Aerial crown-view tile of a tropical tree (Barro Colorado Island, Panama), acquired 20250512:
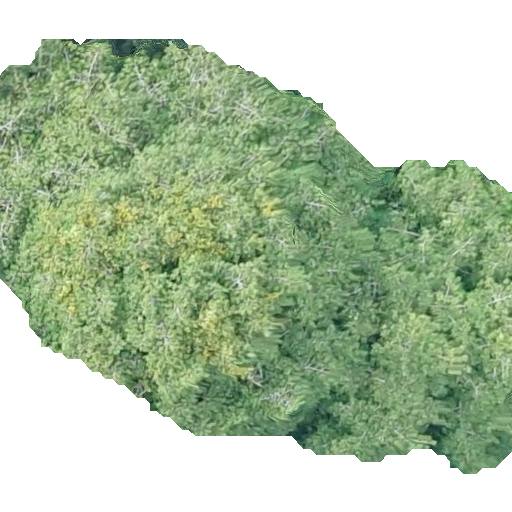
Species: Virola surinamensis
GBIF accepted scientific name: Virola surinamensis
Crown area: 262.894 m²